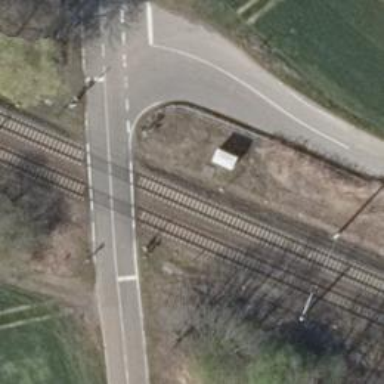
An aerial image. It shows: Railway signal.